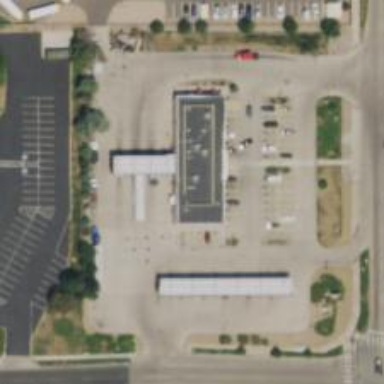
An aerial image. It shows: Convenience shop.